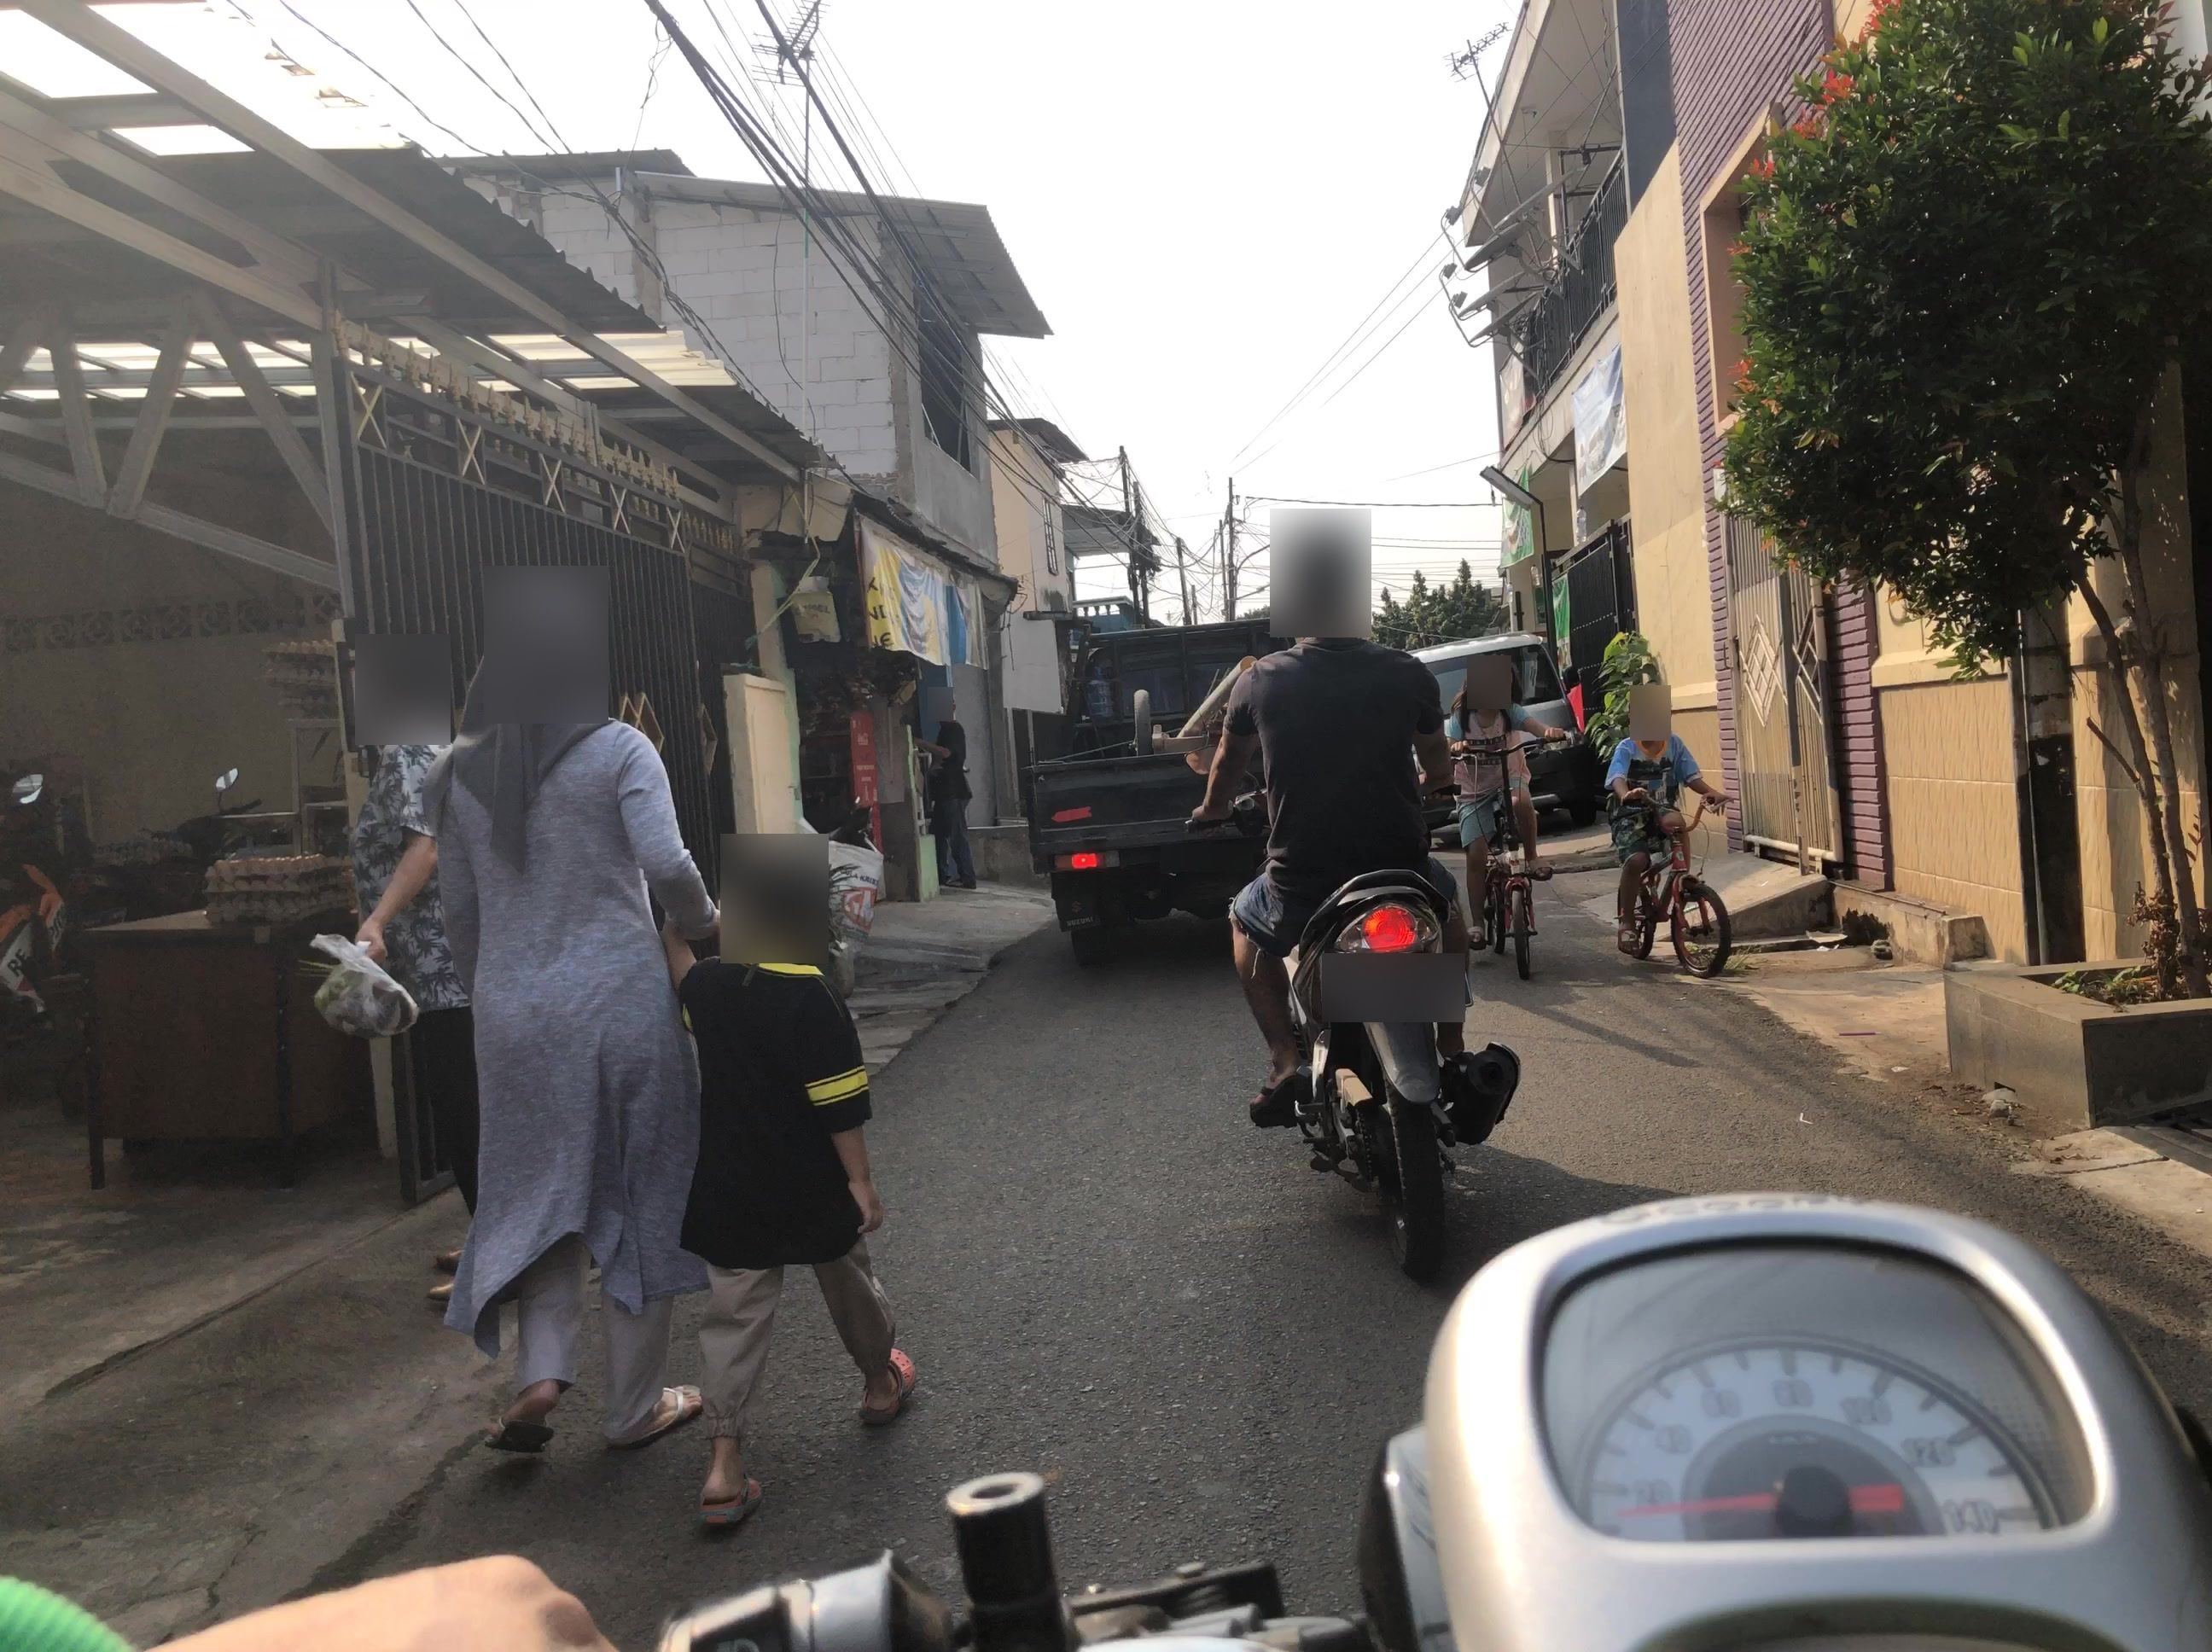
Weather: clear
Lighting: day
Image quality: good
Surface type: walking surface
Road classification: residential
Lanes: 2
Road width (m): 3
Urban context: urban centre
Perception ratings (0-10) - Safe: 3.86, Lively: 5.63, Beautiful: 6.43, Boring: 2.63, Depressing: 2.94, Wealthy: 3.12